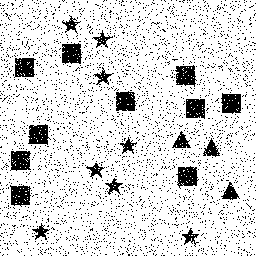
Squares: 10
Triangles: 3
Stars: 8
Total shapes: 21